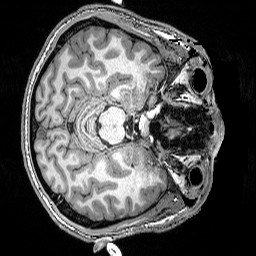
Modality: T1w
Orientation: axial
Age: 21
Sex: male